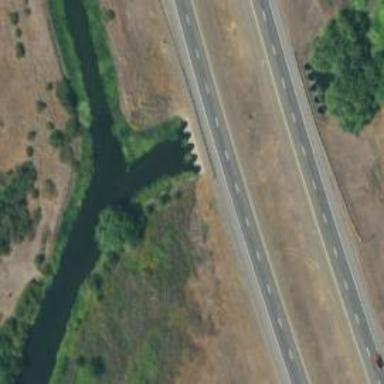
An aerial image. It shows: Culvert tunnel.